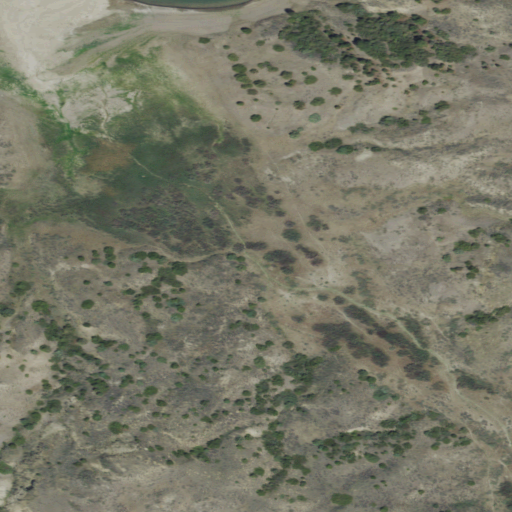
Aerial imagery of valley in Montana named Bighorn Coulee containing shrub, herbaceous wetlands, evergreen forest, barren land, woody wetlands, open water, and grassland